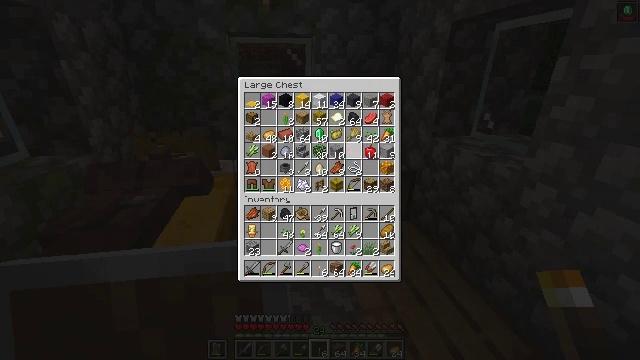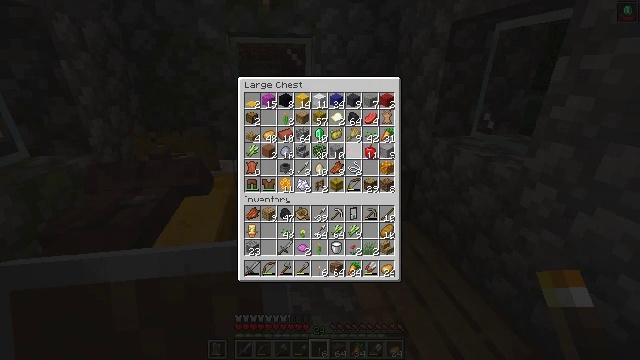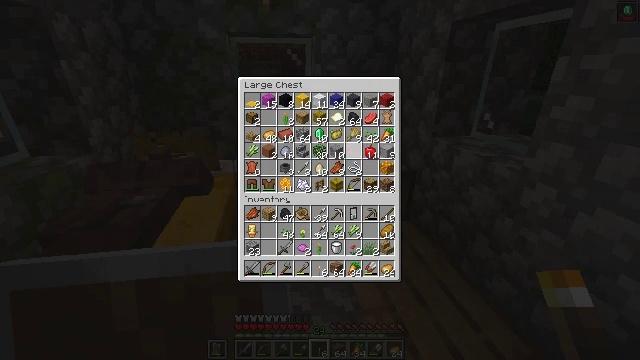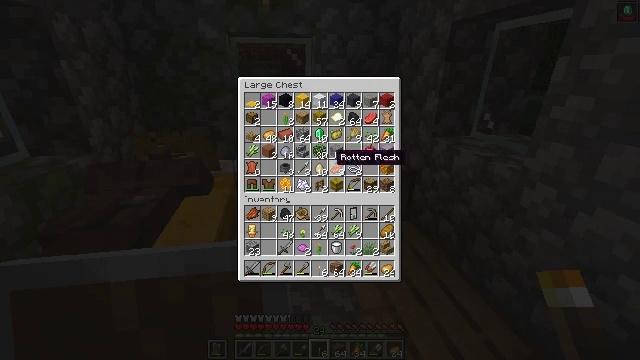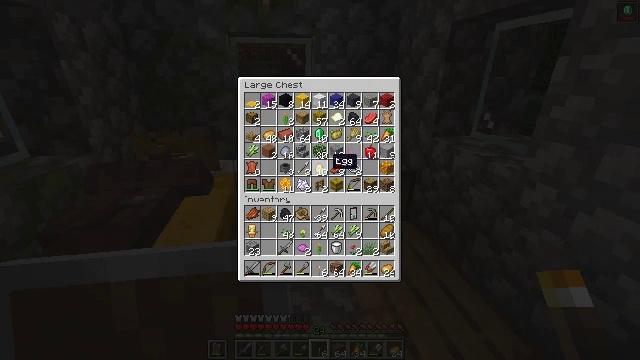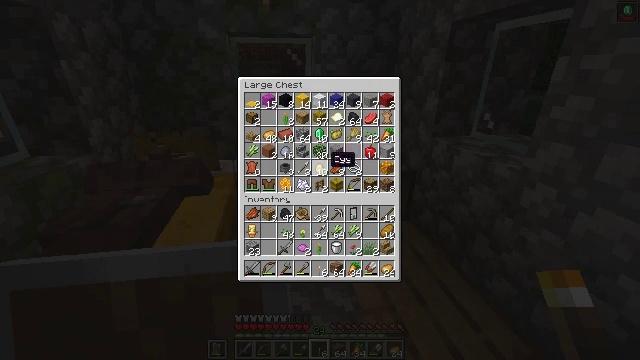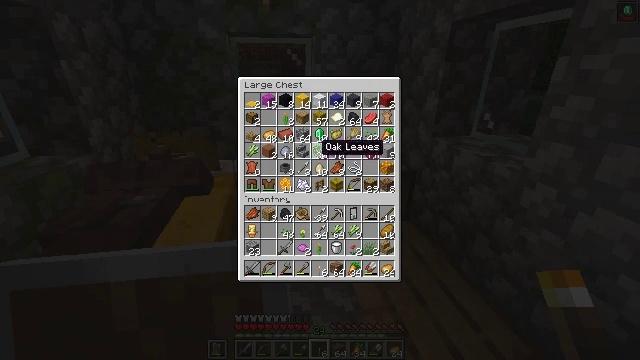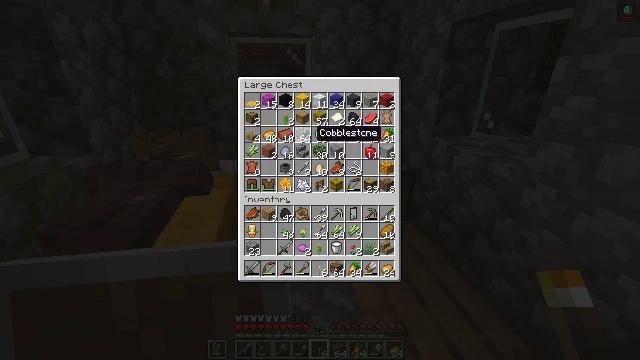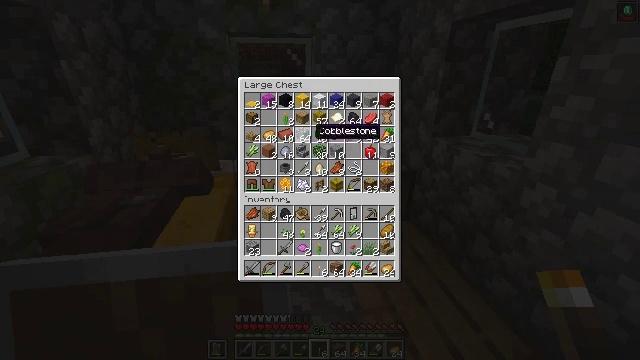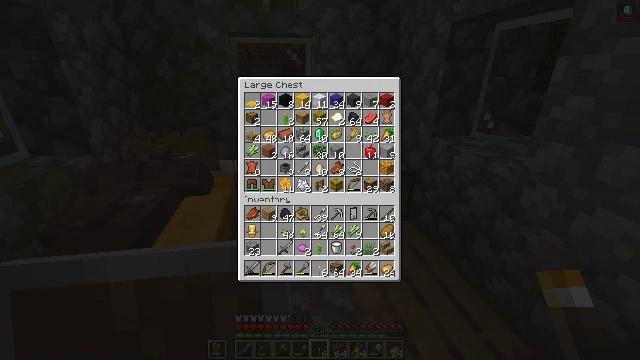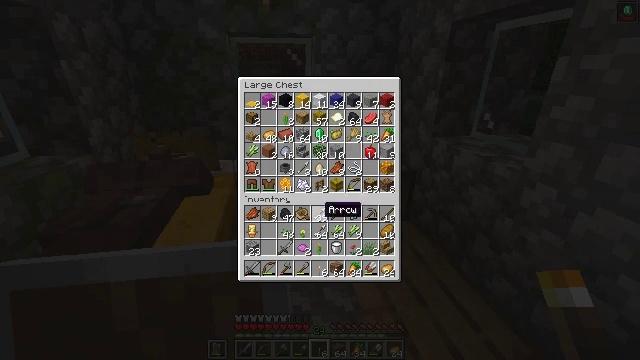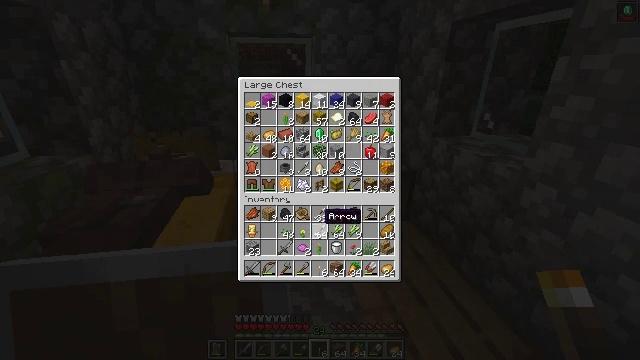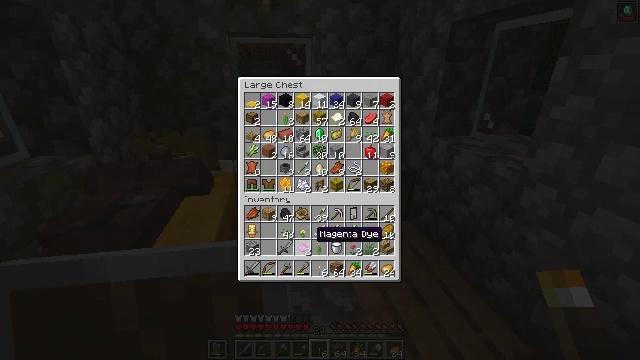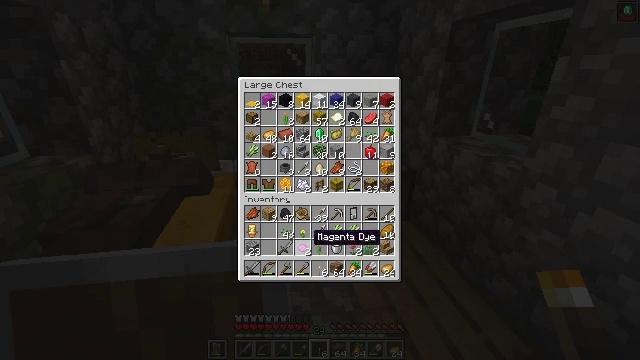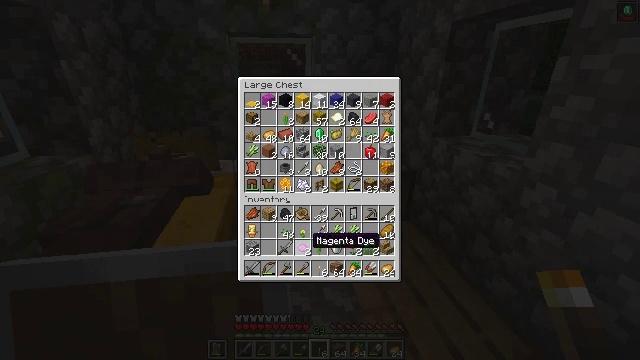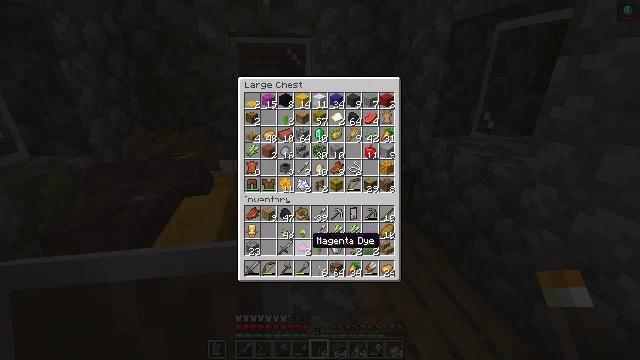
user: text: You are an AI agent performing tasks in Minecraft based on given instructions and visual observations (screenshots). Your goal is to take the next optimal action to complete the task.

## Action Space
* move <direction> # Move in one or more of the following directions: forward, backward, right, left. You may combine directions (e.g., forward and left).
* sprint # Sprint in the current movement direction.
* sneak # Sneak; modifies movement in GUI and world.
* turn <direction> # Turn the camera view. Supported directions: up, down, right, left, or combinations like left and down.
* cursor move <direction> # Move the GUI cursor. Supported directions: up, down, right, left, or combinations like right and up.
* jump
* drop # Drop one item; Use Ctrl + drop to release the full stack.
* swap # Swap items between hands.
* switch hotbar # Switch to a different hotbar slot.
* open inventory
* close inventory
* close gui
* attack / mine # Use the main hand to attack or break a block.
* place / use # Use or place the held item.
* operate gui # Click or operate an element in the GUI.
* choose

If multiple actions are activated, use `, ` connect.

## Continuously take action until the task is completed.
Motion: motion action
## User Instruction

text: Combine dyes to make orange dye in the crafting table.
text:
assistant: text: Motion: sneak
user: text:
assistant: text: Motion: sneak
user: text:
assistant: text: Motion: turn left and down
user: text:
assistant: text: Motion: no_op
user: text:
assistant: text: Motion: no_op
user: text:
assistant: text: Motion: turn left and up
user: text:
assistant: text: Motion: turn up
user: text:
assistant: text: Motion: sneak
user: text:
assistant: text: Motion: sneak, turn right and down
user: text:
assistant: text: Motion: sneak, turn down
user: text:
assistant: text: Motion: sneak
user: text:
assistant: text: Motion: sneak, turn left and down
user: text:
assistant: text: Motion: sneak
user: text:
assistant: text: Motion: sneak
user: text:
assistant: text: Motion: no_op
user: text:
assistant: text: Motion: no_op
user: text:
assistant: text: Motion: sneak
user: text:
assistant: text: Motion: sneak, attack / mine
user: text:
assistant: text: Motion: sneak
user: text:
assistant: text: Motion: sneak, turn up
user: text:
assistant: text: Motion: sneak, turn up
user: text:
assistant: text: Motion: turn up
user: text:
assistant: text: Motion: turn left and up
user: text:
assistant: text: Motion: turn left and up
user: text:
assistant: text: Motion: no_op
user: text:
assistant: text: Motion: sneak, turn up
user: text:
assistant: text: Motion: sneak
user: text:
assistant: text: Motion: sneak
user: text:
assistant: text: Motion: sneak
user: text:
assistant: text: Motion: sneak